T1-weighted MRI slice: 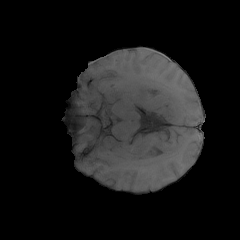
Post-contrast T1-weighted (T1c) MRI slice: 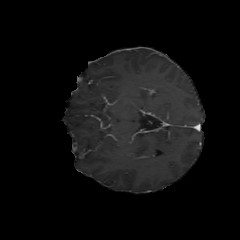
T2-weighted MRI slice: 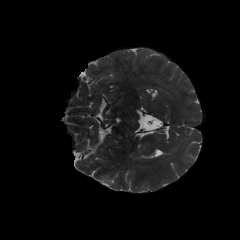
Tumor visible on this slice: yes